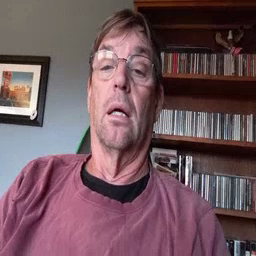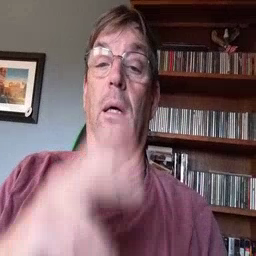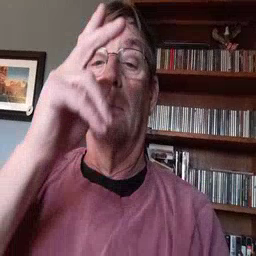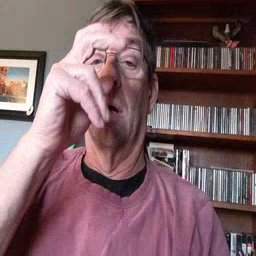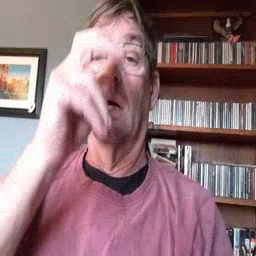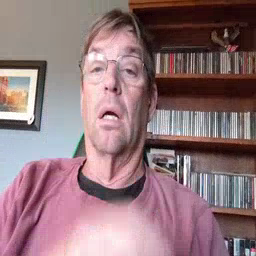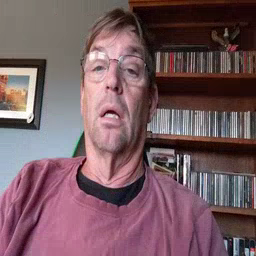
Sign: bug